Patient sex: F
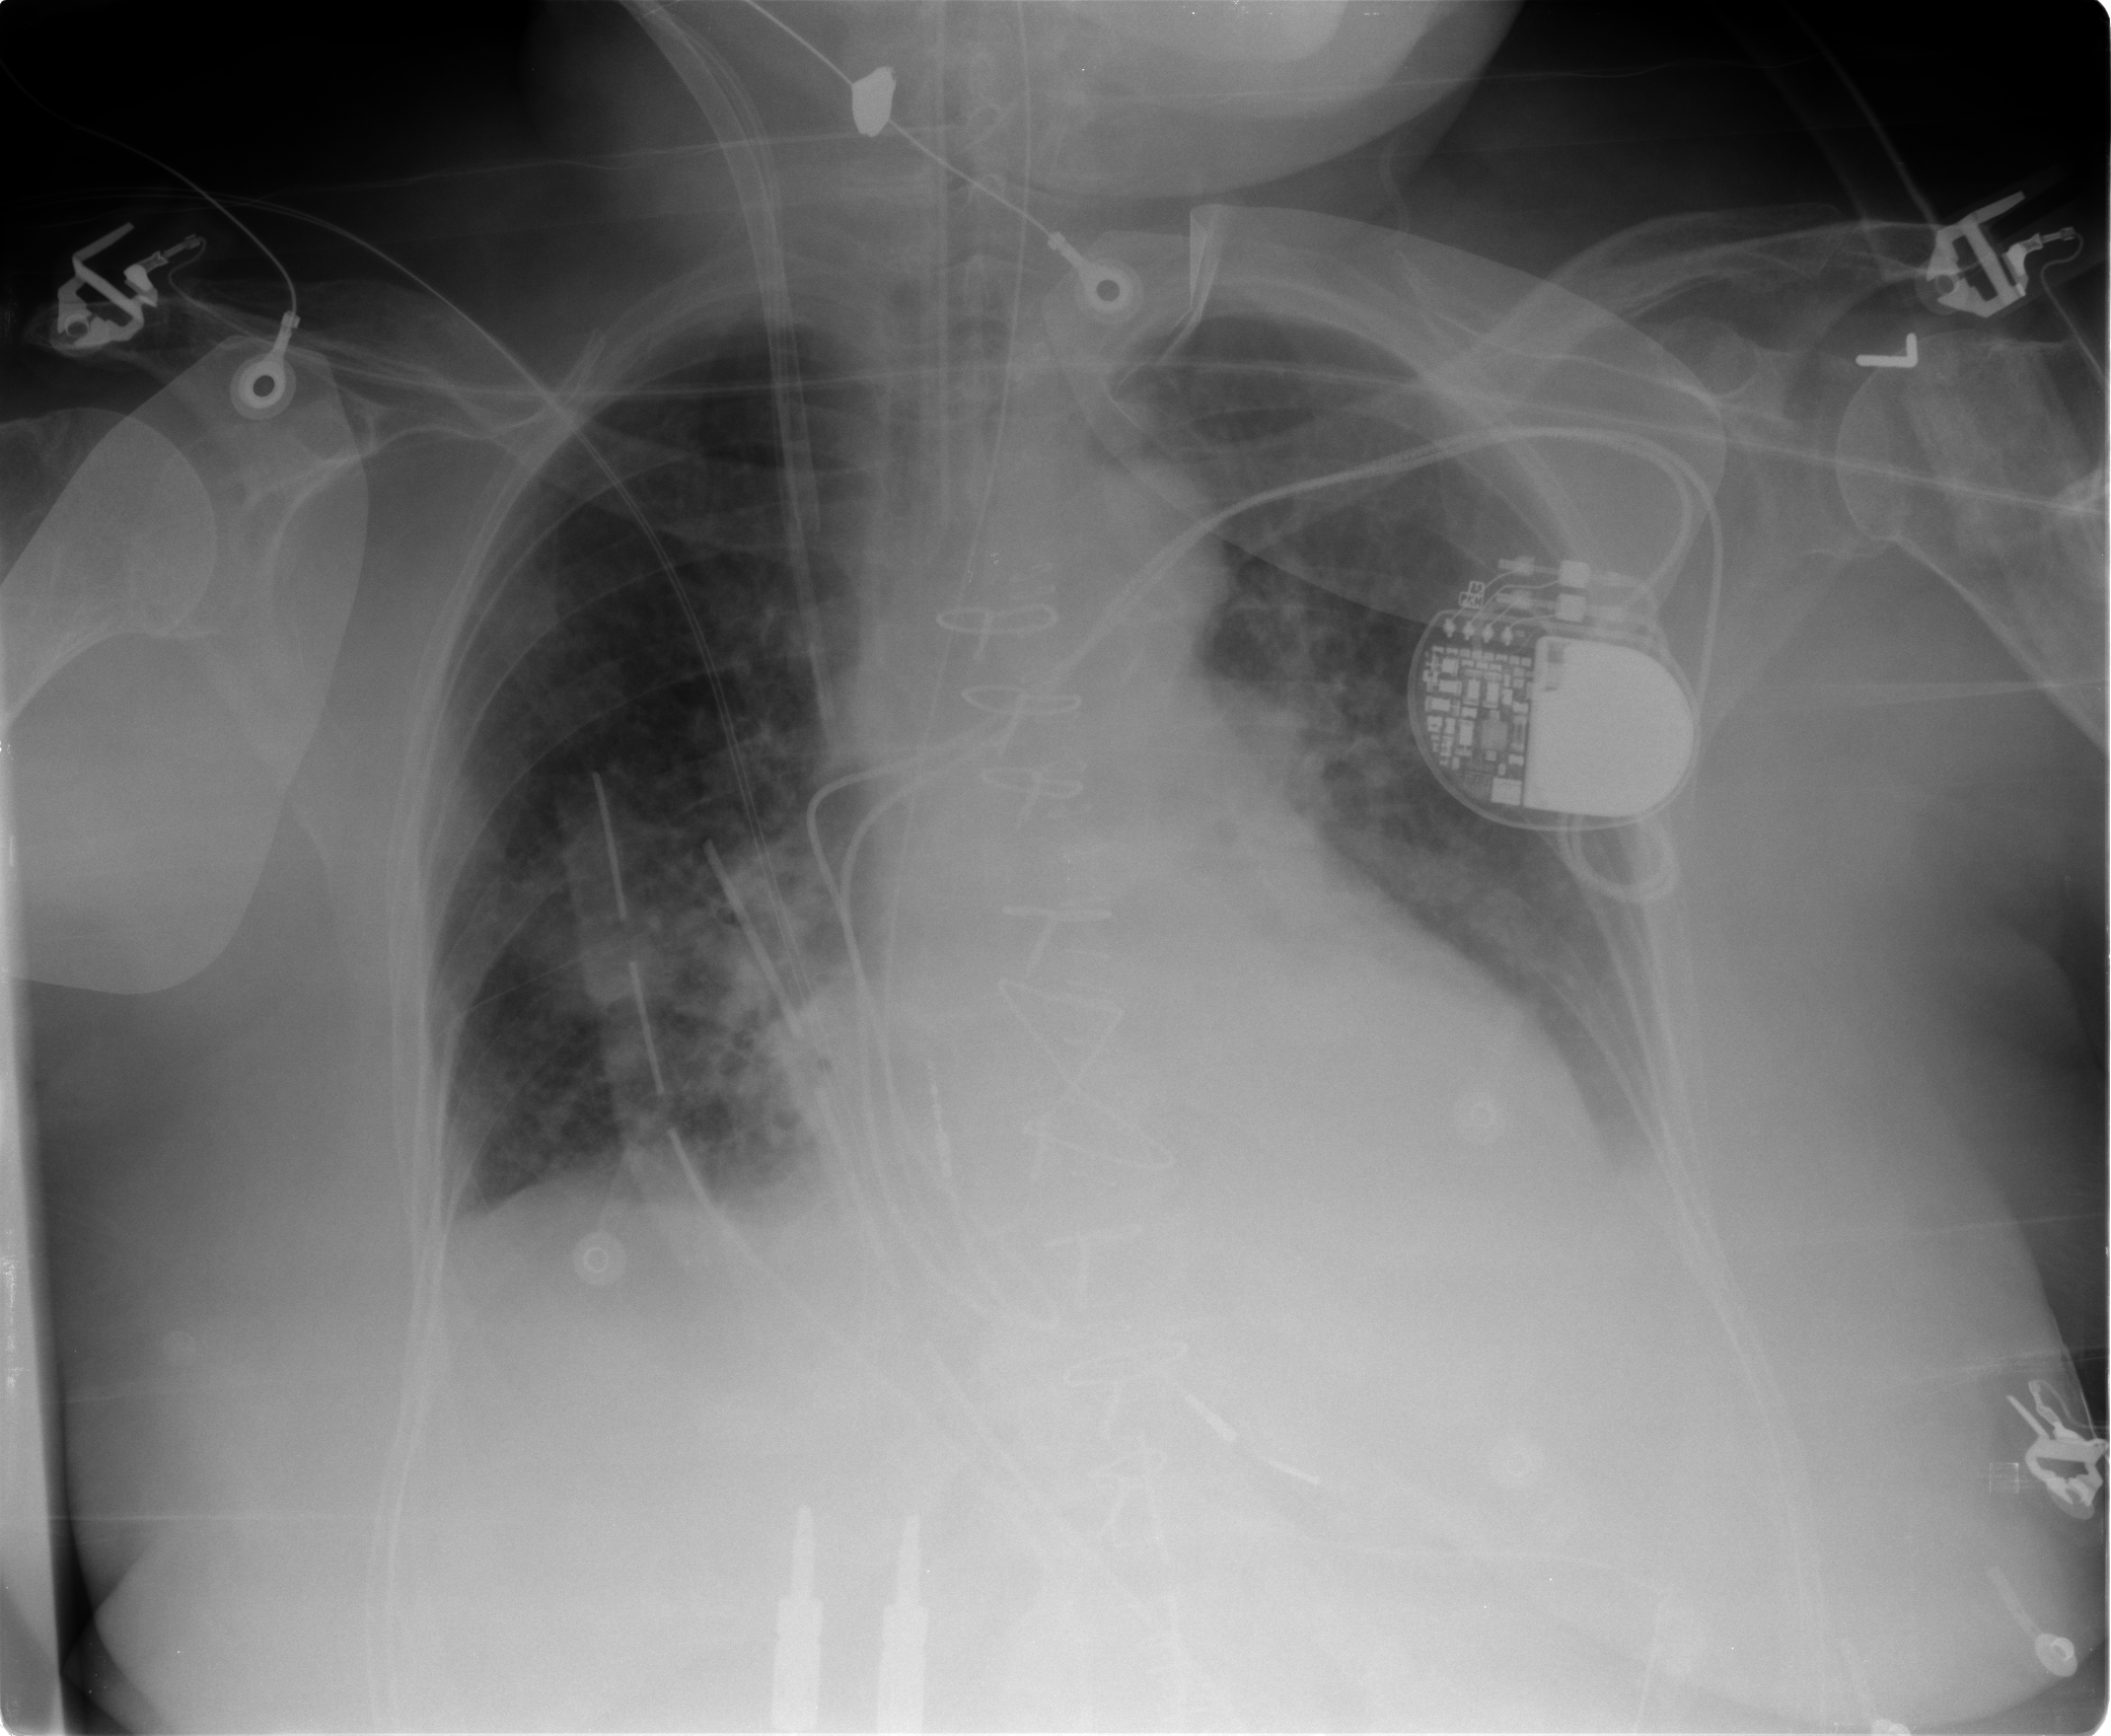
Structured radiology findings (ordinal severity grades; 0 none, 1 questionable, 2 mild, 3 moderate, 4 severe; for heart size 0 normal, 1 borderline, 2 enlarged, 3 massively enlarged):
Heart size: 1
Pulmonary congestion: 1
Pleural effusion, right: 0
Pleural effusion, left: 1
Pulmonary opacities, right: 2
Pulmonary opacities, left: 1
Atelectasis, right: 0
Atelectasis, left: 0